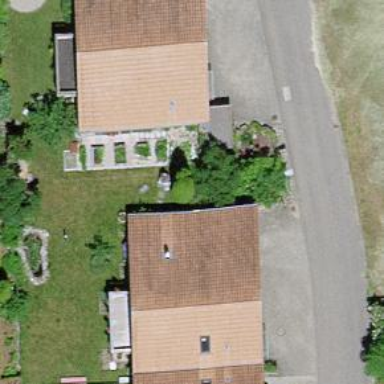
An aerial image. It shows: Residential building.